Interaction volume radius: 10 \u00c5
Interaction volume height: 35 \u00c5
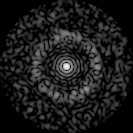
Disorder parameter: 0.8468